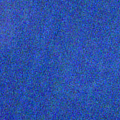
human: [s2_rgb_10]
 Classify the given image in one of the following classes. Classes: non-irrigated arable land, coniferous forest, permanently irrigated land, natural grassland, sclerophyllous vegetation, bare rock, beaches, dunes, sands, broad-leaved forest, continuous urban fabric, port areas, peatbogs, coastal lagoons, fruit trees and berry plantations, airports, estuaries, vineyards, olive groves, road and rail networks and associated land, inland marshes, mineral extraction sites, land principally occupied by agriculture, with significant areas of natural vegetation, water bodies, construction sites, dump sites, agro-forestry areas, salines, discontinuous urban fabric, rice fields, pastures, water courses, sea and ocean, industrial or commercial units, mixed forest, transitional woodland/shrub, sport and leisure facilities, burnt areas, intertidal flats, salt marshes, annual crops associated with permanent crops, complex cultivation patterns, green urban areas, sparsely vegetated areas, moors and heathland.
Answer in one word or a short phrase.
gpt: water bodies